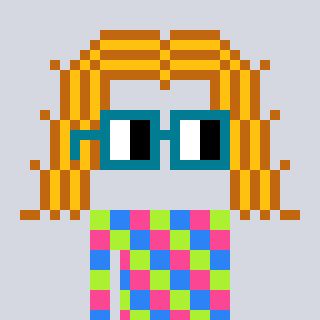
a pixel art character with square dark green glasses, a hair-shaped head and a peachy-colored body on a cool background